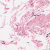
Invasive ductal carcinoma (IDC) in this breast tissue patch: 0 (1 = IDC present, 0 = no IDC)